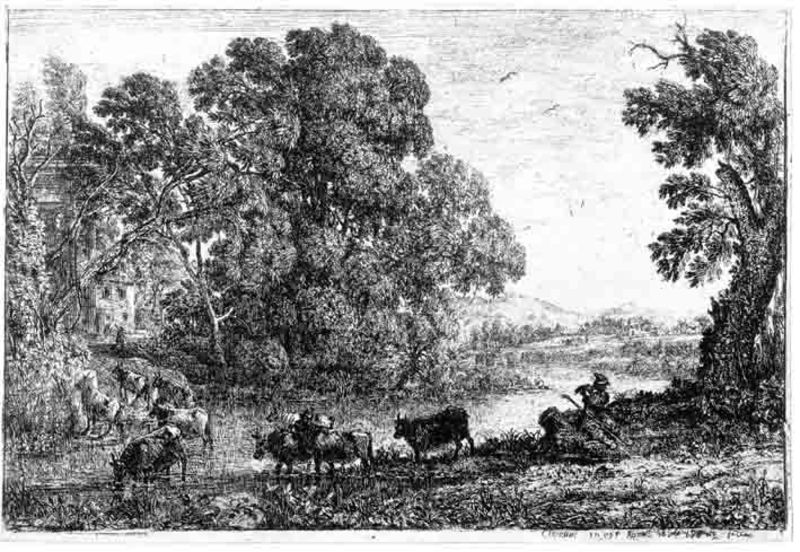
Titel: Der Kuhhirt
Künstler: Claude Lorrain
Standort: Karlsruhe
Institution: Staatliche Kunsthalle Karlsruhe
Schlagwörter: baum, berg, blätter, gemälde, himmel, laub, mann, schatten, vogel, wasser, weiß, wolken, aquarell, baden, bäume, fluss, grün, landschaft, menschen, see, sitzen, teich, ufer, äste, fenster, frankreich, grau, hell, hintergrund, hut, kreide, licht, männer, schwarz, skizze, zeichnung, ausblick, gebäude, gras, haus, schloss, tier, tiere, weg, wiese, malerei, saufen, trinken, mensch, rahmen, signatur, ast, bach, baumstamm, feld, ferne, horizont, häuser, hügel, kühe, natur, stamm, vieh, vögel, weide, weite, wind, zweige, sträucher, wiesen, land, figur, musik, person, pflanzen, england, krone, tal, wald, arbeit, bauern, landleben, pferd, stock, holzschnitt, schrift, sommer, wellen, papier, ruhe, stab, ernte, laufen, berge, gebirge, dorf, grafik, graphik, grasen, herde, kuh, rind, bauernhof, herbst, hof, idylle, rast, signiert, treiben, rand, französisch, staffage, datum, musizieren, baumkrone, bauer, unscharf, tusche, ruine, offen, rinder, weiden, kohle, idyll, flusslandschaft, lichtung, waten, milch, druck, schwarz-weiß, druckgrafik, radierung, stich, titel, bleistift, villa, flöte, mensche, malerisch, tümpel, lanschaft, geäst, fressen, laubbäume, landwirtschaft, tränke, tempel, hörner, tränken, undeutlich, hirtenstab, schafe, ochse, ochsen, stier, stiere, hirte, hirten, hüten, schäfer, ziege, gezeichnet, schwar, flötenspieler, stecken, baumstumpf, baäume, viehtränke, knecht, ziegen, ziegenhirte, heimkehr, friedlich, bume, natru, landwirt, kuhhirte, furt, überquerung, mähen, bläter, hirt, datiert, furth, nordalpin, verwaschen, abtrieb, viehtrieb, flussüberquerung, durchqueren, trinekn, wasser see, oxford, lucca, 1650, fkühe, easser, oxrofd, rinderhirt, schferszene, dieses eine schwarze da, beukolisch, roos, tind, himmel vögel, zkühe